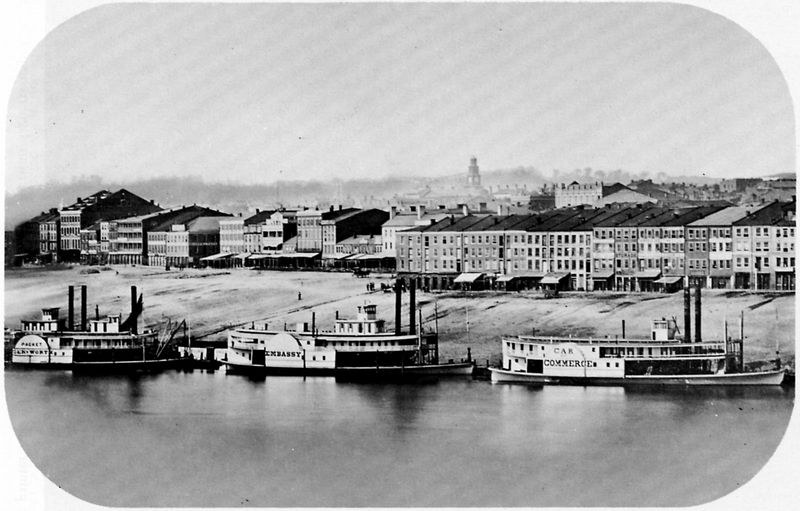
Titel: Cincinnati Wasserfront
Künstler: Fontayne & Porter
Schlagwörter: berg, himmel, meer, schatten, wasser, weiß, fluss, kirchturm, landschaft, menschen, see, stadt, ufer, fenster, grau, hintergrund, licht, schaufenster, schwarz, strasse, vordergrund, blick, dach, gebäude, haus, weg, horizont, häuser, hügel, spiegelung, gewässer, kanal, kirche, rauch, sonne, wald, boot, boote, kamin, kamine, oval, rund, räder, schornstein, turm, küste, schiff, schiffe, strand, wellen, ansicht, fassaden, perspektive, berge, fläche, gebirge, dächer, giebel, schornsteine, bergkette, dunst, nebel, amerika, geschäfte, laden, läden, platz, vogelperspektive, hafen, rad, anleger, kuppel, promenade, dampf, dampfer, dampfschiff, raddampfer, essen, streifen, tor, foto, fotografie, photographie, schlote, stadtansicht, schwarz weiss, photo, karte, industrialisierung, siedlung, uferpromenade, fähre, usa, postkarte, fotographie, abgerundet, ränder, anlegestelle, hügelkette, markise, photografie, poker, häuserzeile, erhöht, ansichz, schwrz, bavaria, dampfschiffe, markisen, schaufelraddampfer, marquise, handelsschiff, kamie, schaufelrad, mississippi, car, commerce, hausdack, schaufelräder, häusr, embassy, daguerootypie, dampfkraft, schlte